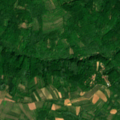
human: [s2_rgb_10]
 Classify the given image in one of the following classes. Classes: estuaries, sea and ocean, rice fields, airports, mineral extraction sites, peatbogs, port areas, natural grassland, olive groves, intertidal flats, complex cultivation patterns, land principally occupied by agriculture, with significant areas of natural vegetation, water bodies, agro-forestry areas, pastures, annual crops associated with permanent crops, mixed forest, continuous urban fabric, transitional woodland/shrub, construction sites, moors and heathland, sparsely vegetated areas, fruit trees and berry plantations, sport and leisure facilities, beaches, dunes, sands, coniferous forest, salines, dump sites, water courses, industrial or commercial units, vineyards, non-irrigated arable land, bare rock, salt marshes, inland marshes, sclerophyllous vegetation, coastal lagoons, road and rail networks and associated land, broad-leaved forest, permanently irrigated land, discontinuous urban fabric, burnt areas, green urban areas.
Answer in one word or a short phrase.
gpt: complex cultivation patterns, land principally occupied by agriculture, with significant areas of natural vegetation, broad-leaved forest